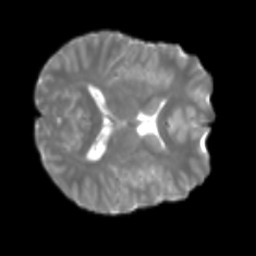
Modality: T2w
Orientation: axial
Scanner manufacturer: siemens
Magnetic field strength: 3 T
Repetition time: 4 s
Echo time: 0.0594 s